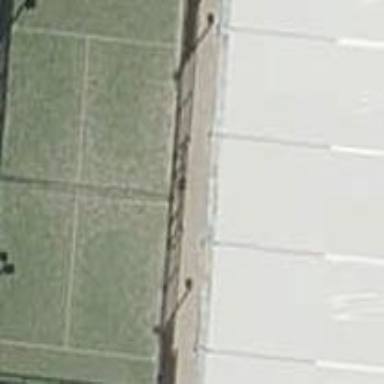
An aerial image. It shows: Tennis court in leisure pitch.